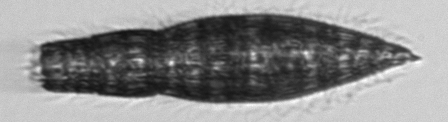
Label: Tiarina_fusus